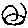
Label: circle